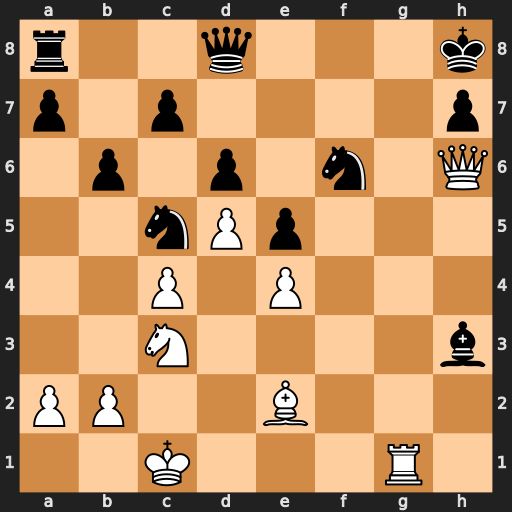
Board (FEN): r2q3k/p1p4p/1p1p1n1Q/2nPp3/2P1P3/2N4b/PP2B3/2K3R1
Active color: w
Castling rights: -
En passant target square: -
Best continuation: Qg7#